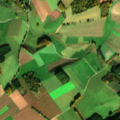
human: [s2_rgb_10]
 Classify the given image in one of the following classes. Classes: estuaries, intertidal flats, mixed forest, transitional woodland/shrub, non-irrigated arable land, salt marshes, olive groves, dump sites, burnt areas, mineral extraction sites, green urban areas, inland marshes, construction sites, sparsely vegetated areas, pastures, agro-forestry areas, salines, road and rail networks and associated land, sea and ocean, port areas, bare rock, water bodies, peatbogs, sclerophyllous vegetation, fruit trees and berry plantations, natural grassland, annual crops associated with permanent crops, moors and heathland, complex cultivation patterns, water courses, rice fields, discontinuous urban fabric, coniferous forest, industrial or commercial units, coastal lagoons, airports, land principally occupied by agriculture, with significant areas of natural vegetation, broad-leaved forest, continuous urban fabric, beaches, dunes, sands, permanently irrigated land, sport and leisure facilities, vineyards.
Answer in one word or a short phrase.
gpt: complex cultivation patterns, land principally occupied by agriculture, with significant areas of natural vegetation, mixed forest